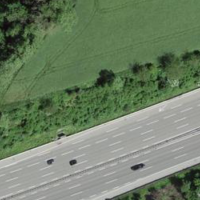
EUNIS habitat code: 57
Species observed at this site:
Milvus milvus